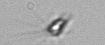
Label: Calciopappus